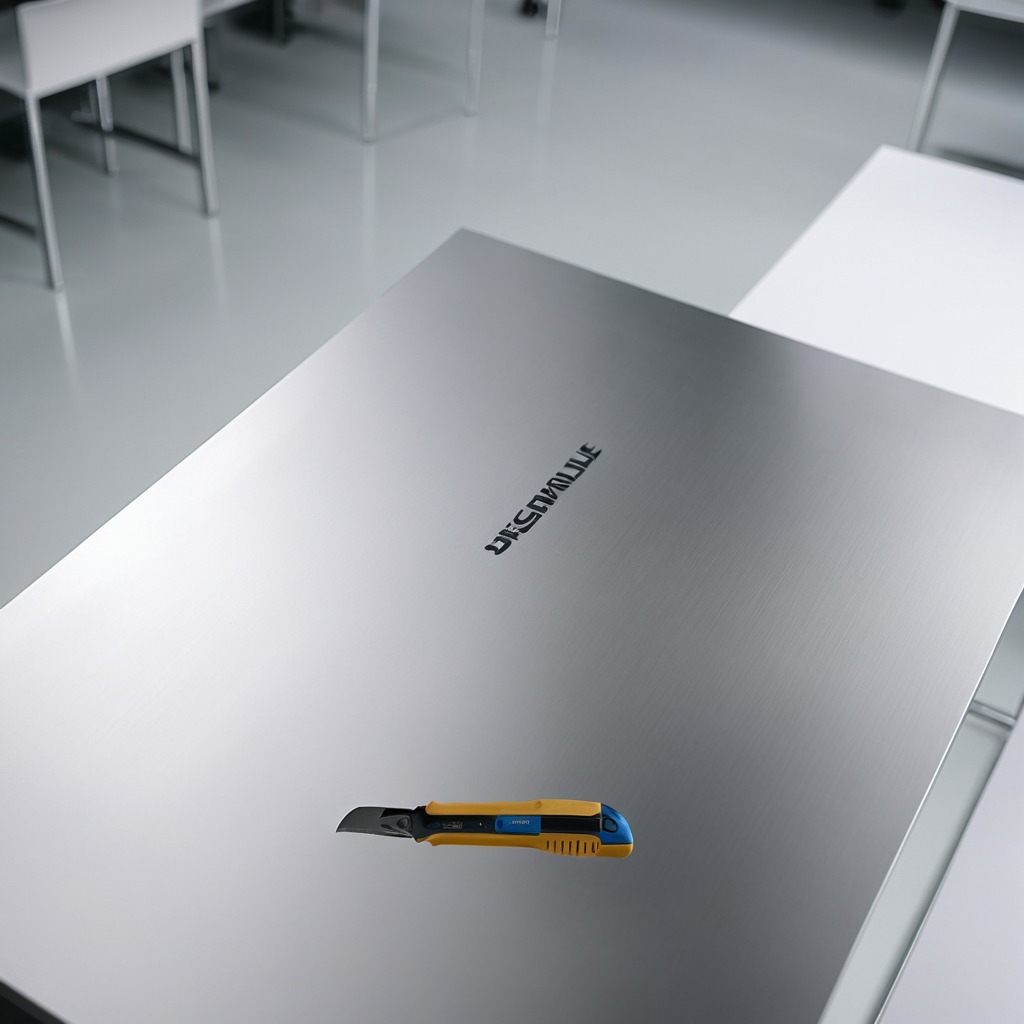
A utility knife lies on a stainless steel table in a high-end prototyping lab.